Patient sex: M
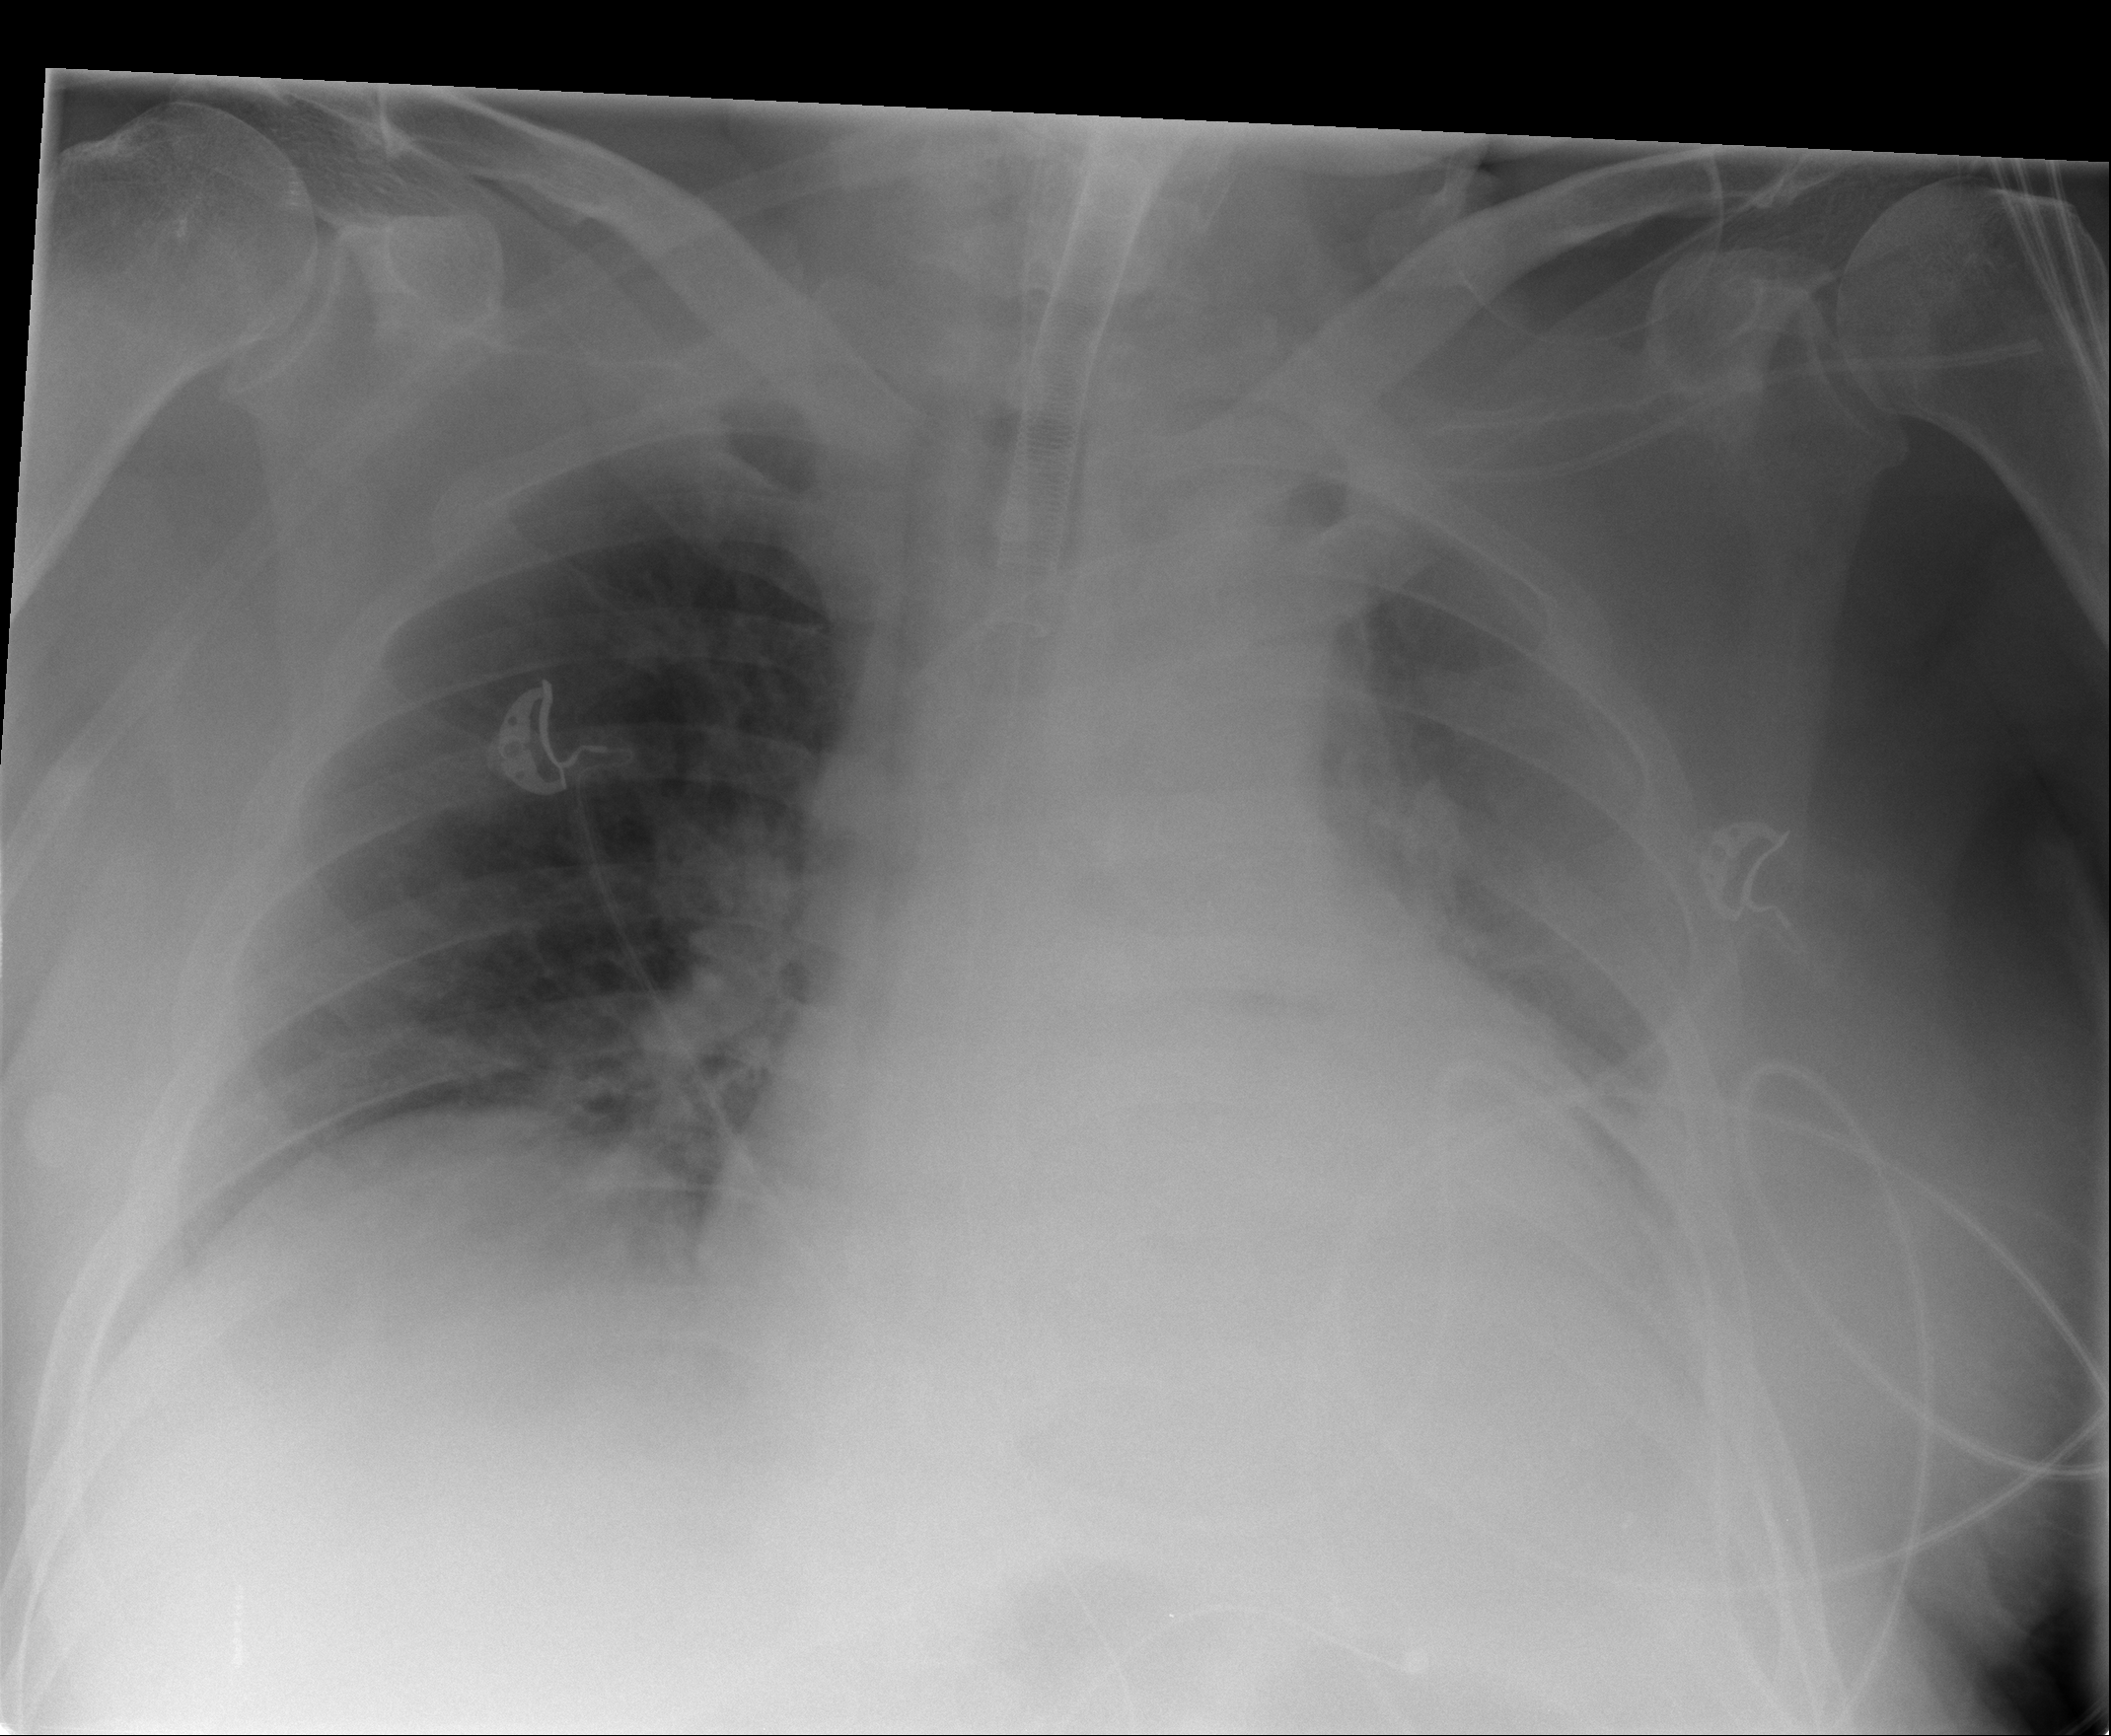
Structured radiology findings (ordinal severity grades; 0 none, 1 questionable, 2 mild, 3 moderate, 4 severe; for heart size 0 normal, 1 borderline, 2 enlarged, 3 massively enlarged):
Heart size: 2
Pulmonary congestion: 2
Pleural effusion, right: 0
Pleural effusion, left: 2
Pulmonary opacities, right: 0
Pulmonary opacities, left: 2
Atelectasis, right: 0
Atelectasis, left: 3